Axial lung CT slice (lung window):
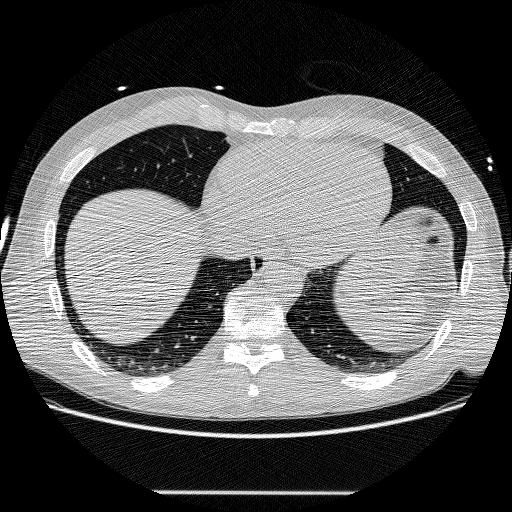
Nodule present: no